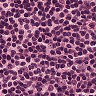
Metastatic tissue present: no